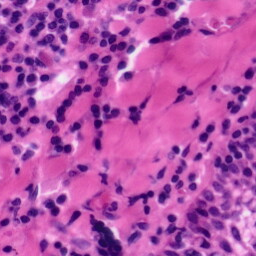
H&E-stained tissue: Tonsil